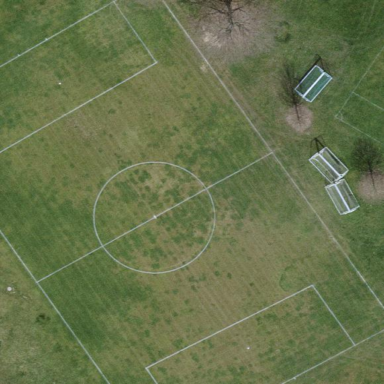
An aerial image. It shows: Grass pitch designated for soccer.